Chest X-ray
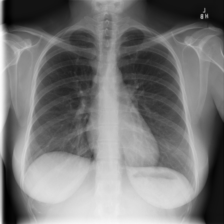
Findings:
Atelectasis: negative
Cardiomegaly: negative
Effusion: negative
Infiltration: negative
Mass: negative
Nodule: negative
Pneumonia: negative
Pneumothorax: negative
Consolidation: negative
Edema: negative
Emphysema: negative
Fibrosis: negative
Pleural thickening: negative
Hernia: negative